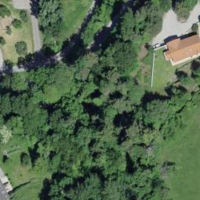
EUNIS habitat code: 55
Species observed at this site:
Chelidonium majus